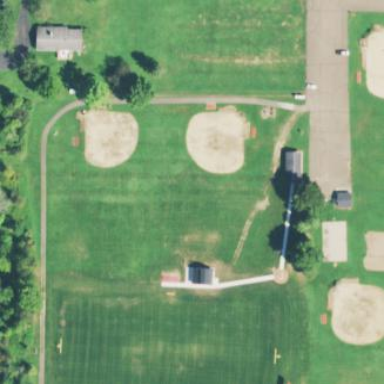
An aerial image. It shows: Baseball pitch for leisure land.